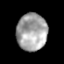
Tissue: prostate
Cell type: Epithelial cells
Senescence score: 0.329
Nuclear area (px): 1108
Mean DAPI intensity: 164.358